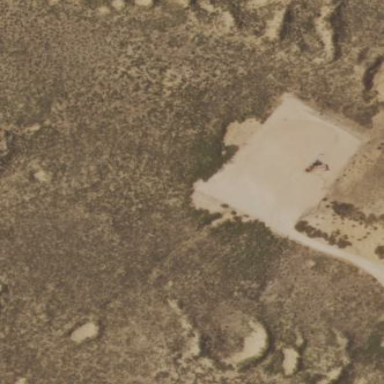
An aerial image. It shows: Wellsite with natural sand surroundings.